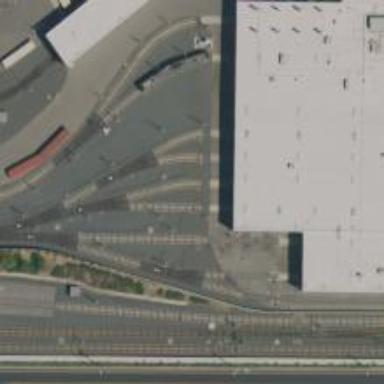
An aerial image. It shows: Light rail yard with electrified contact lines.